Question: After researching my problem ("HTML_REMOVED" when putting inline html in markdown), I came across <URL>. When I try this solution, however, it gives me a syntax error:
'''
Exception Type: TemplateSyntaxError
Exception Value:
custom_markdown requires 0 arguments, 1 provided
'''
I am using Django 1.6.5.
### Template
'''
{% extends "blogengine/includes/post.html" %}
{% load custom_markdown %}
{% block content %}
<div class="post">
<h1 id="post-title">{{ object.title }}</h1>
<p id="post-date">{{ object.pub_date }}</p>
<div id="post-body">
{{ object.text|custom_markdown:"safe" }}
</div>
</div>
{% endblock %}
'''
### custom_markdown.py
'''
import markdown
from django import template
from django.template.defaultfilters import stringfilter
from django.utils.encoding import force_unicode
from django.utils.safestring import mark_safe
register = template.Library()
@register.filter(is_safe=True)
@stringfilter
def custom_markdown(value):
extensions = ["nl2br", ]
return mark_safe(markdown.markdown(force_unicode(value),
extensions,
safe_mode=True,
enable_attributes=False))
'''
My question is: How to get the markdown to accept inline HTML? I am aware the safe is causing the syntax error.
When adding a simple tag '<a href="www.google.com">test</a>', this is the result:

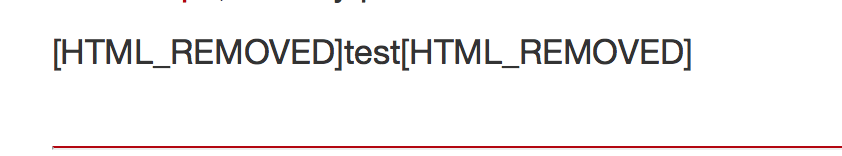
Answer: Ok, I have actually figured out the solution is the of what we've been discussing. I discovered <URL> that enabling safe mode html. So after changing my to the following, it worked.
'''
import markdown
from django import template
from django.template.defaultfilters import stringfilter
from django.utils.encoding import force_unicode
from django.utils.safestring import mark_safe
register = template.Library()
@register.filter(is_safe=False)
@stringfilter
def custom_markdown(value):
extensions = ["nl2br", ]
return mark_safe(markdown.markdown(force_unicode(value),
extensions,
safe_mode=False,
enable_attributes=False))
'''